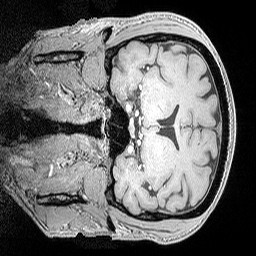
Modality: MP2RAGE
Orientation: coronal
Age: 50
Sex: male
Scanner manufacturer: siemens
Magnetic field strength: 3 T
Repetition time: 5 s
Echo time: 0.00298 s